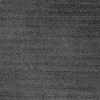
Atmospheric dust classification: dusty